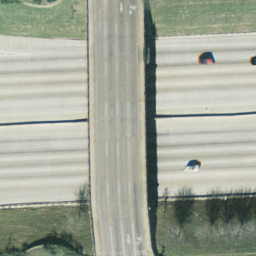
Label: overpass